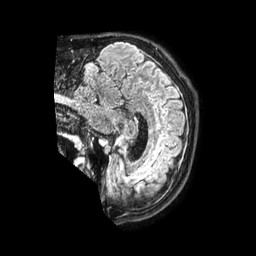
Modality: FLAIR
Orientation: sagittal
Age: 56
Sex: male
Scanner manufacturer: philips
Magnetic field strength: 3 T
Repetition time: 4.8 s
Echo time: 0.34 s